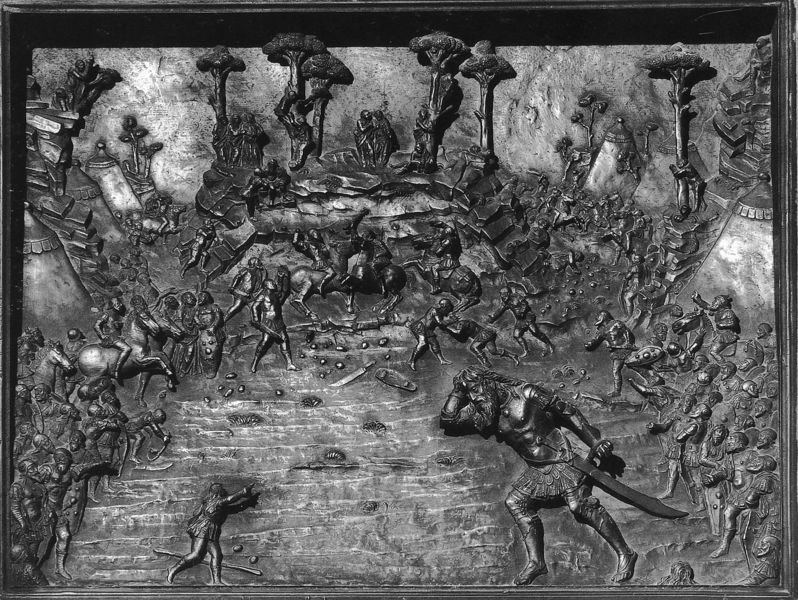
Titel: David tötet Goliath
Künstler: Bellano
Standort: Padua, Basilica del Santo (EU - I - Venetien)
Schlagwörter: kampf, kopf, wasser, bäume, finger, paar, pferd, relief, zeigefinger, zeigen, säbel, treffen, schmerz, david, hirte, schleuder, zelt, schert, goliat, goliath, philister, saul